Question: I am drawing set of Labels dynamically and i want to remove them. I am using the same button to remove and add new Labels. The labels are drawn randomly with random coordinates. But, when i am pressing the button the old Labels should me removed and the new Labels appeared. But, what I am having is that the new labels appears and old Labels appears but empty labels. I want them to be remove at all. See the picture:

'''
//Global Intialization
int xCoor;
int yCoor;
//send the random method
Random coor = new Random();
private void btnRun_Click(object sender, EventArgs e)
{
//Removing the Labels after drawing them in the picBox
this.RemoveOldLabels();
//to draw the Labels rendomely.
for (int x = 1; x <= 25; x++)
{
for (int i = 0; i < 1; i++)
{
//Get the Coordinates for X,Y
xCoor = coor.Next(0, 750);
yCoor = coor.Next(0, 500);
//Start Greating the Labels
Label nodeLabel1 = new Label();
nodeLabel1.Text = x + " : " + xCoor + "," + yCoor;
nodeLabel1.AutoSize = true;
nodeLabel1.Location = new Point(xCoor + 10, yCoor + 5);
nodeLabel1.ForeColor = System.Drawing.Color.Red;
nodeLabel1.BackColor = Color.LightBlue;
//Draw the Labels in the PicBox
this.picNodes.Controls.Add(nodeLabel1);
}
}
}
//this to remove the Labels
private void RemoveOldLabels()
{
List<Label> LabelsToRemove = new List<Label>();
foreach (var x in this.picNodes.Controls)
{
if (x.GetType() == typeof(System.Windows.Forms.Label))
{
LabelsToRemove.Add((Label)x);
}
}
'''
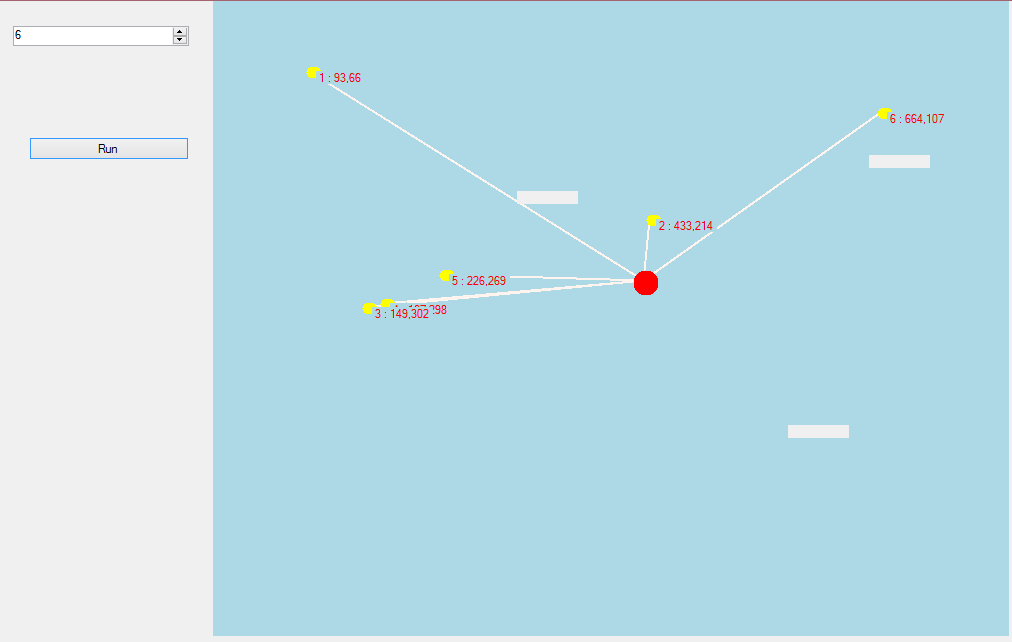
Answer: Your remove old labels logic does not do anything. It simply adds the labels to a list and that's it.
You need to remove those controls from as below:
'''
private void RemoveOldLabels()
{
List<Label> LabelsToRemove = new List<Label>();
foreach (var x in this.picNodes.Controls)
{
if (x.GetType() == typeof(System.Windows.Forms.Label))
{
LabelsToRemove.Add((Label)x);
}
}
foreach (var label in LabelsToRemove)
{
this.picNodes.Controls.Remove(label);
label.Dispose();
}
}
'''